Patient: sex F, age 67
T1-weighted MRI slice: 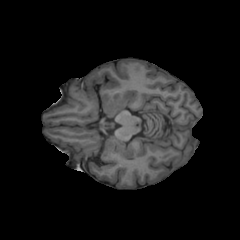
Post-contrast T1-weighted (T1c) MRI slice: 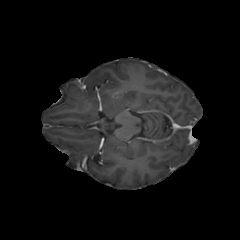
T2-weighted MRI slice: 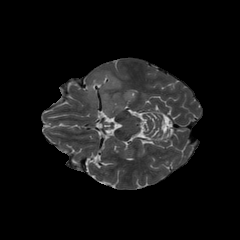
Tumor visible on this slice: yes
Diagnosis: Glioblastoma, IDH-wildtype
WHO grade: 4